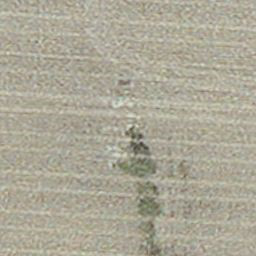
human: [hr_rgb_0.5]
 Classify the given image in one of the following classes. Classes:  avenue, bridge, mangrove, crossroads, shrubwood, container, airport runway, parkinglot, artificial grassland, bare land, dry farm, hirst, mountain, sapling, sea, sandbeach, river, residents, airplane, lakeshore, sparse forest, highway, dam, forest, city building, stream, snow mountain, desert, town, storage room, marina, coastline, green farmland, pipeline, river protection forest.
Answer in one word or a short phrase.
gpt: dry farm